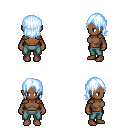
a pixel art fantasy rpg character, female body template, human, dark skin, leather shoulder armor, teal pants, white cyan long bangs hairstyle, four views (front, back, left, right), 2x2 character sprite sheet, small pixel art, hard edges, no anti-aliasing